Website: walmart
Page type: cart
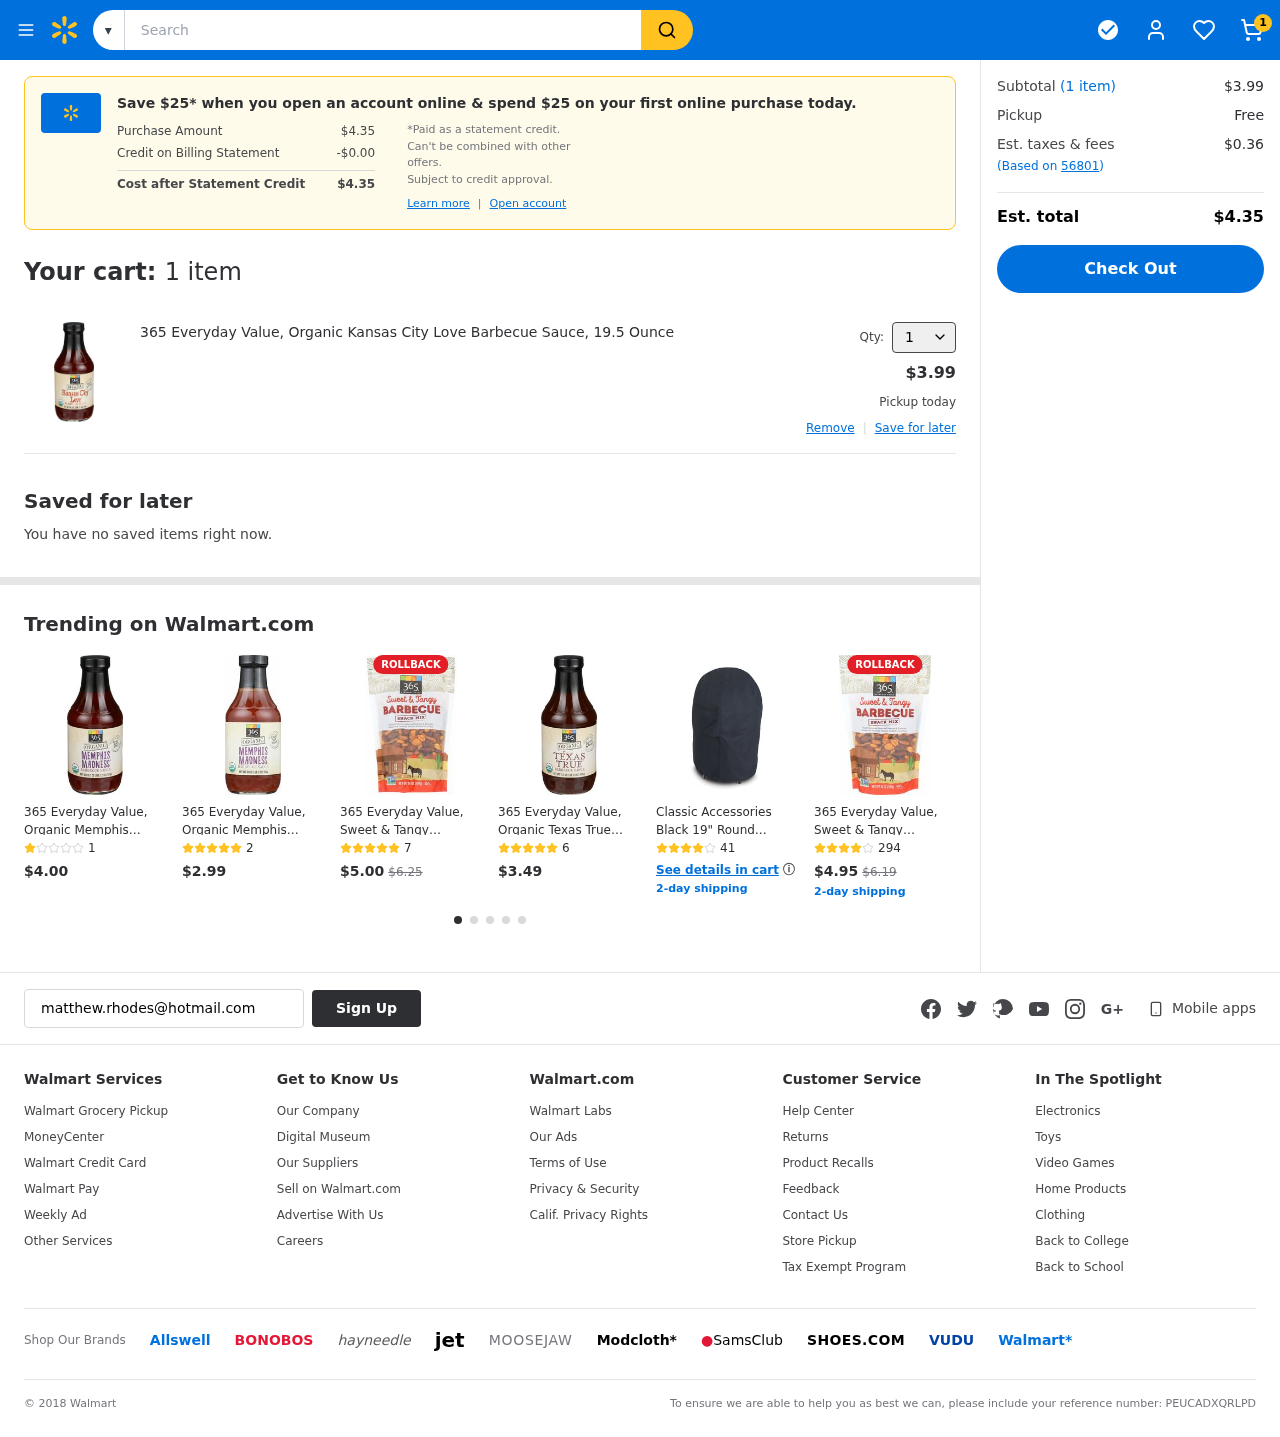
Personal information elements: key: PII_EMAIL
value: matthew.rhodes@hotmail.com
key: PII_POSTCODE
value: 56801
Product elements: key: PRODUCT1_NAME
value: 365 Everyday Value, Organic Kansas City Love Barbecue Sauce, 19.5 Ounce
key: PRODUCT1_PRICE
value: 3.99
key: PRODUCT1_QUANTITY
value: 1
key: PRODUCT2_NAME
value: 365 Everyday Value, Organic Memphis Madness Barbecue Sauce, 18.5 Ounce
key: PRODUCT2_NUM_RATINGS
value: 1
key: PRODUCT2_PRICE
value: $4.00
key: PRODUCT3_NAME
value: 365 Everyday Value, Organic Memphis Madness Barbecue Sauce, 18 oz
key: PRODUCT3_NUM_RATINGS
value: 2
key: PRODUCT3_PRICE
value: $2.99
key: PRODUCT4_NAME
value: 365 Everyday Value, Sweet & Tangy Barbecue Snack Mix, 14 oz
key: PRODUCT4_NUM_RATINGS
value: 7
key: PRODUCT4_PRICE
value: $5.00
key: PRODUCT4_ORIGINAL_PRICE
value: $6.25
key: PRODUCT5_NAME
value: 365 Everyday Value, Organic Texas True Barbecue Sauce, 17.5 oz
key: PRODUCT5_NUM_RATINGS
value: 6
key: PRODUCT5_PRICE
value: $3.49
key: PRODUCT6_NAME
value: Classic Accessories Black 19" Round Barbecue Grill Cover, Black
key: PRODUCT6_NUM_RATINGS
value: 41
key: PRODUCT7_NAME
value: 365 Everyday Value, Sweet & Tangy Barbecue Snack Mix, 14 oz
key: PRODUCT7_NUM_RATINGS
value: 294
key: PRODUCT7_PRICE
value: $4.95
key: PRODUCT7_ORIGINAL_PRICE
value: $6.19
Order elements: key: ORDER_NUM_ITEMS
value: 1
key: ORDER_TOTAL
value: $4.35
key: ORDER_NUM_ITEMS
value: (1 item)
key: ORDER_NUM_ITEMS
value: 1 item
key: ORDER_SUBTOTAL
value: $3.99
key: ORDER_TAX
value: $0.36
Search elements: key: HEADER_SEARCH
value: Search